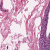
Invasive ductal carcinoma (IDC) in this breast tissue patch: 0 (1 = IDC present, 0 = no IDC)